一年级 · 算术
写一写、读一读、画一画。（每空 1 分，共 6 分）

写作: \$ \qquad \$ -

读作: \$ \qquad \$ $-$
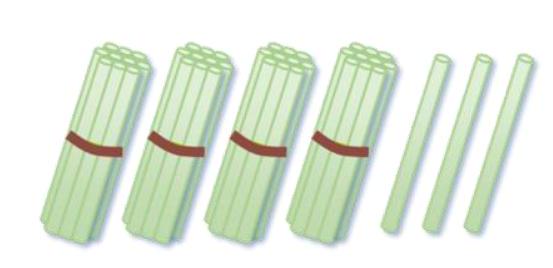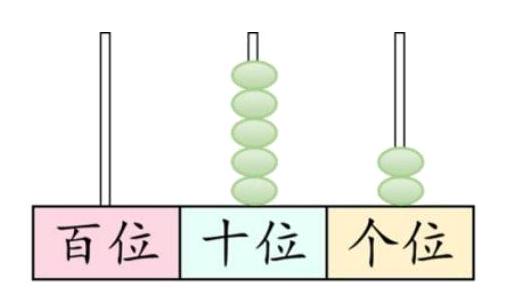
答案: 详解

43

39

四十三

$$
\text { 三十九 }
$$

五十二